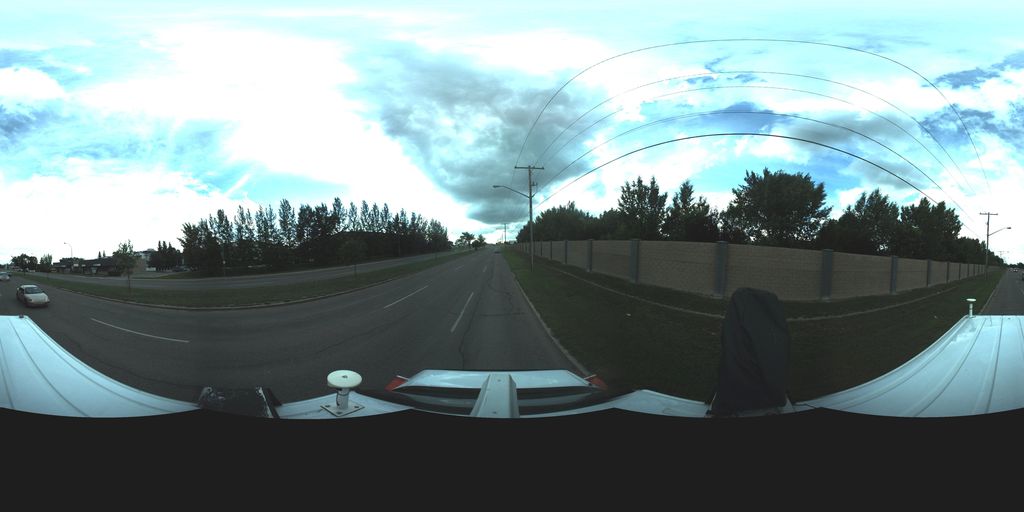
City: saskatoon